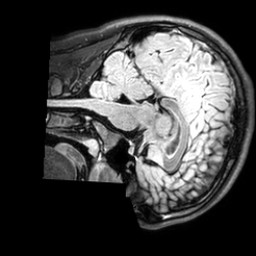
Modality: T1w
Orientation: sagittal
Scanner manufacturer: philips
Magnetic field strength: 3 T
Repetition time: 4.8 s
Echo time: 0.2586 s